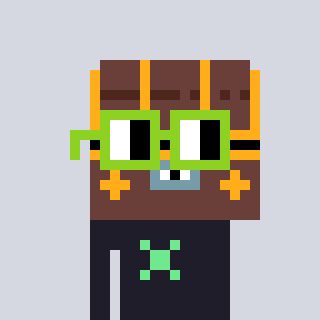
a pixel art character with square light green glasses, a treasure chest-shaped head and a grayscale-colored body on a cool background